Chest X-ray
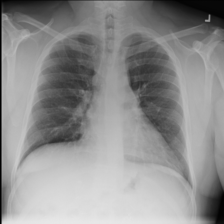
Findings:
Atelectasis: negative
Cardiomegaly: negative
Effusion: negative
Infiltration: negative
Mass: negative
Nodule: negative
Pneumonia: negative
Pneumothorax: negative
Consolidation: negative
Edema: negative
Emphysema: negative
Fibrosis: negative
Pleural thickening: negative
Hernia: negative